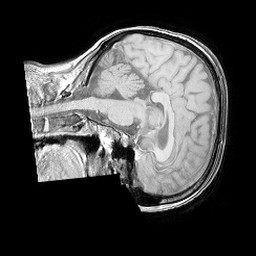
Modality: T1w
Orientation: sagittal
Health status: ill
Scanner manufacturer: philips
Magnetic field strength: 3 T
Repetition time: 0.3787 s
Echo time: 0.002908 s